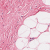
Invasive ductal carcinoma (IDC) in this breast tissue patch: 0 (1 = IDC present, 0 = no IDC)